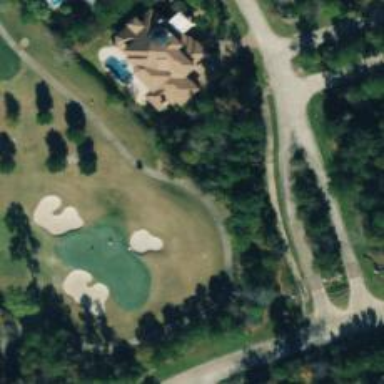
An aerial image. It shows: Pathway for golfing.